Question: '''
package com.company;
import java.io.Console;
import java.util.concurrent.Executors;
import java.util.concurrent.ScheduledExecutorService;
import java.util.concurrent.TimeUnit;
public class Main {
static boolean isToastShewnLeft = false;
public static void main(String[] args) {
showToastLeft("first", "", "");
showToastLeft("second", "", "");
showToastLeft("third", "", "");
showToastLeft("fourth", "", "");
showToastLeft("fifth", "", "");
}
public static void showToastLeft(final String paramToastString1, final String paramToastString2, final String paramToastString3) {
final long start = System.currentTimeMillis();
ScheduledExecutorService worker1 = Executors.newSingleThreadScheduledExecutor();
ScheduledExecutorService worker2 = Executors.newSingleThreadScheduledExecutor();
if (isToastShewnLeft) {
final Runnable r = new Runnable() {
@SuppressWarnings("StatementWithEmptyBody")
public void run() {
while (isToastShewnLeft) {
}
isToastShewnLeft = true;
//This line does not appear in console output
//I can set a breakpoint on this println and see that it does execute
System.out.println(paramToastString1);
ScheduledExecutorService worker3 = Executors.newSingleThreadScheduledExecutor();
final Runnable r2 = new Runnable() {
public void run() {
isToastShewnLeft = false;
System.out.println(System.currentTimeMillis() - start + " Set toast not shewn");
}
};
worker3.schedule(r2, 5, TimeUnit.SECONDS);
}
};
worker1.schedule(r, 0, TimeUnit.SECONDS);
} else {
isToastShewnLeft = true;
System.out.println(paramToastString1);
final Runnable r2 = new Runnable() {
public void run() {
isToastShewnLeft = false;
System.out.println(System.currentTimeMillis() - start + " Set toast not shewn");
}
};
worker2.schedule(r2, 5, TimeUnit.SECONDS);
}
}
}
/Library/Java/JavaVirtualMachines/jdk1.7.0_75.jdk/Contents/Home/bin/java -Didea.launcher.port=7543 "-Didea.launcher.bin.path=/Applications/IntelliJ IDEA 14 CE.app/Contents/bin" -Dfile.encoding=UTF-8 -classpath "/Library/Java/JavaVirtualMachines/jdk1.7.0_75.jdk/Contents/Home/lib/ant-javafx.jar:/Library/Java/JavaVirtualMachines/jdk1.7.0_75.jdk/Contents/Home/lib/dt.jar:/Library/Java/JavaVirtualMachines/jdk1.7.0_75.jdk/Contents/Home/lib/javafx-doclet.jar:/Library/Java/JavaVirtualMachines/jdk1.7.0_75.jdk/Contents/Home/lib/javafx-mx.jar:/Library/Java/JavaVirtualMachines/jdk1.7.0_75.jdk/Contents/Home/lib/jconsole.jar:/Library/Java/JavaVirtualMachines/jdk1.7.0_75.jdk/Contents/Home/lib/sa-jdi.jar:/Library/Java/JavaVirtualMachines/jdk1.7.0_75.jdk/Contents/Home/lib/tools.jar:/Library/Java/JavaVirtualMachines/jdk1.7.0_75.jdk/Contents/Home/jre/lib/charsets.jar:/Library/Java/JavaVirtualMachines/jdk1.7.0_75.jdk/Contents/Home/jre/lib/deploy.jar:/Library/Java/JavaVirtualMachines/jdk1.7.0_75.jdk/Contents/Home/jre/lib/htmlconverter.jar:/Library/Java/JavaVirtualMachines/jdk1.7.0_75.jdk/Contents/Home/jre/lib/javaws.jar:/Library/Java/JavaVirtualMachines/jdk1.7.0_75.jdk/Contents/Home/jre/lib/jce.jar:/Library/Java/JavaVirtualMachines/jdk1.7.0_75.jdk/Contents/Home/jre/lib/jfr.jar:/Library/Java/JavaVirtualMachines/jdk1.7.0_75.jdk/Contents/Home/jre/lib/jfxrt.jar:/Library/Java/JavaVirtualMachines/jdk1.7.0_75.jdk/Contents/Home/jre/lib/jsse.jar:/Library/Java/JavaVirtualMachines/jdk1.7.0_75.jdk/Contents/Home/jre/lib/management-agent.jar:/Library/Java/JavaVirtualMachines/jdk1.7.0_75.jdk/Contents/Home/jre/lib/plugin.jar:/Library/Java/JavaVirtualMachines/jdk1.7.0_75.jdk/Contents/Home/jre/lib/resources.jar:/Library/Java/JavaVirtualMachines/jdk1.7.0_75.jdk/Contents/Home/jre/lib/rt.jar:/Library/Java/JavaVirtualMachines/jdk1.7.0_75.jdk/Contents/Home/jre/lib/ext/dnsns.jar:/Library/Java/JavaVirtualMachines/jdk1.7.0_75.jdk/Contents/Home/jre/lib/ext/localedata.jar:/Library/Java/JavaVirtualMachines/jdk1.7.0_75.jdk/Contents/Home/jre/lib/ext/sunec.jar:/Library/Java/JavaVirtualMachines/jdk1.7.0_75.jdk/Contents/Home/jre/lib/ext/sunjce_provider.jar:/Library/Java/JavaVirtualMachines/jdk1.7.0_75.jdk/Contents/Home/jre/lib/ext/sunpkcs11.jar:/Library/Java/JavaVirtualMachines/jdk1.7.0_75.jdk/Contents/Home/jre/lib/ext/zipfs.jar:/Users/ericsepich/IdeaProjects/untitled1/out/production/untitled1:/Applications/IntelliJ IDEA 14 CE.app/Contents/lib/idea_rt.jar" com.intellij.rt.execution.application.AppMain com.company.Main
first
5008 Set toast not shewn
'''
My intent is to show the texts 5 seconds apart at each call to showToastLeft. Is it possible that there is a problem using println from
the executors thread? I am using IntelliJ idea as my IDE.
I will be posting a screenshot showing the value of the boolean to be true in my debugger.

Thank you for any responses....
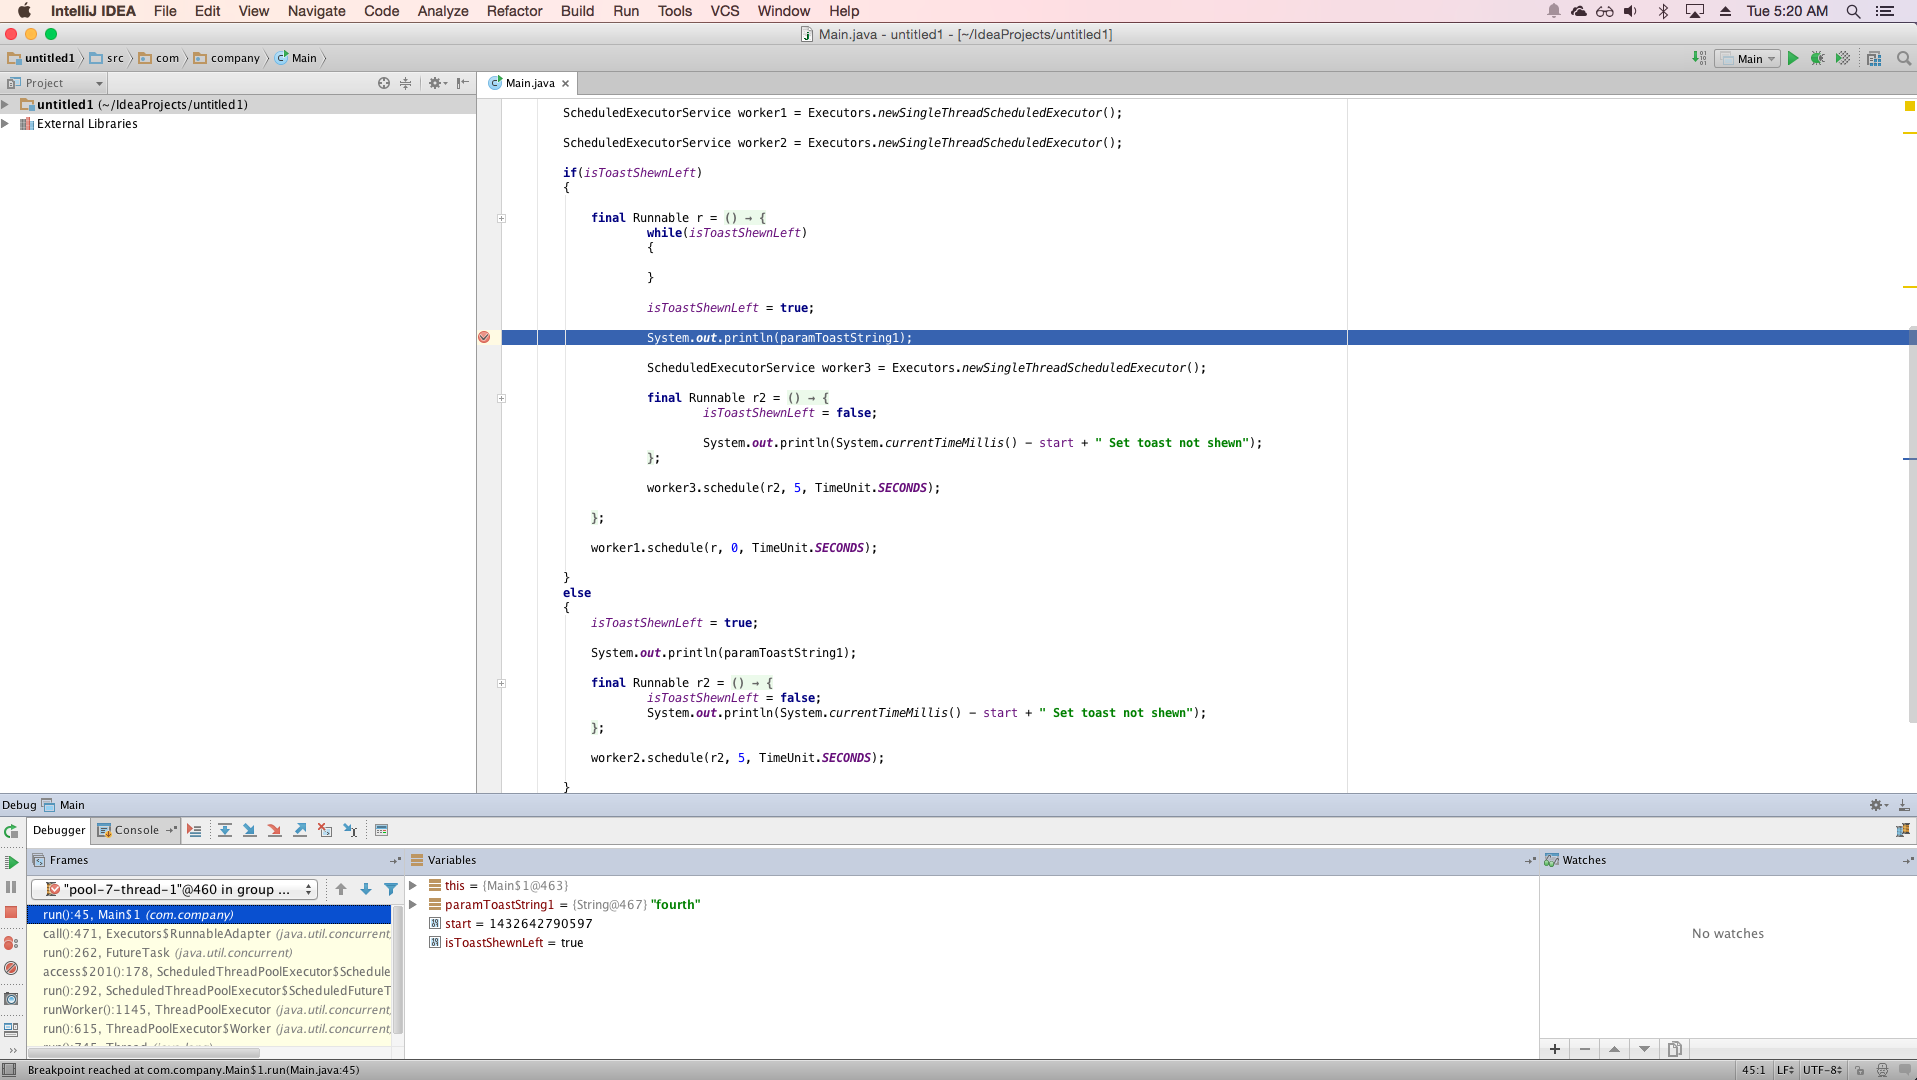
Answer: You are not letting the Java threading system a chance to share the CPU between your threads.
'''
while (isToastShewnLeft) {
// Add this.
Thread.sleep(10);
}
'''